Interaction volume radius: 5 \u00c5
Interaction volume height: 45 \u00c5
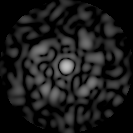
Disorder parameter: 0.8107